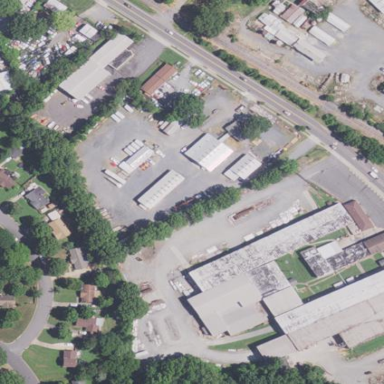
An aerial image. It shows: Industrial area.